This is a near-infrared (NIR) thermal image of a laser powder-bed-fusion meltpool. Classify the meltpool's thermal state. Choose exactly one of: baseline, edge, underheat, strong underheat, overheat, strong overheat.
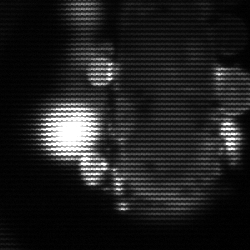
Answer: strong underheat